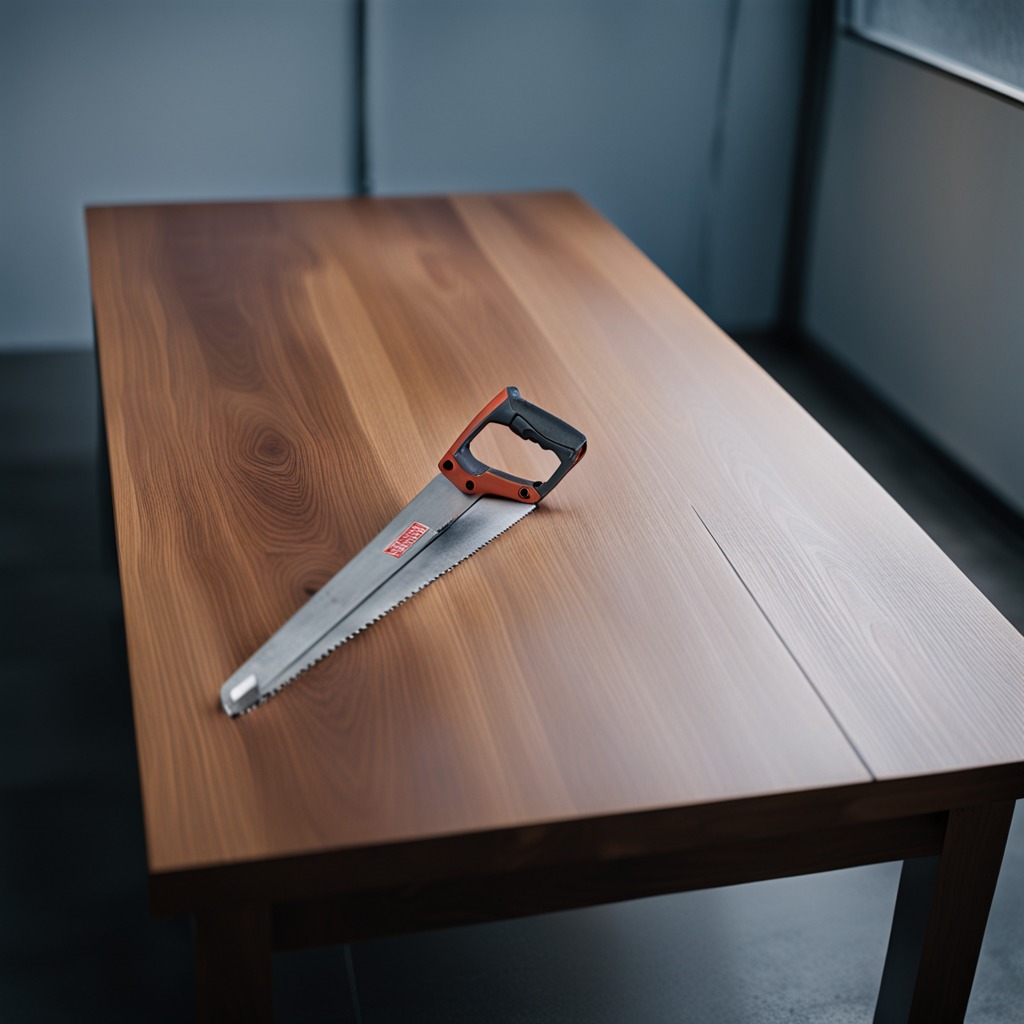
A handheld metal saw is lying on a old table with faint burn marks in a small garage at twilight.